Question: I have a GLKit View controller which I would like to call programmatically, (change its scene) but when I go to the attributes pane, I am unable to locate the Identity property. I have attached a screenshot. am I doing something wrong? is there another way I should be calling it.

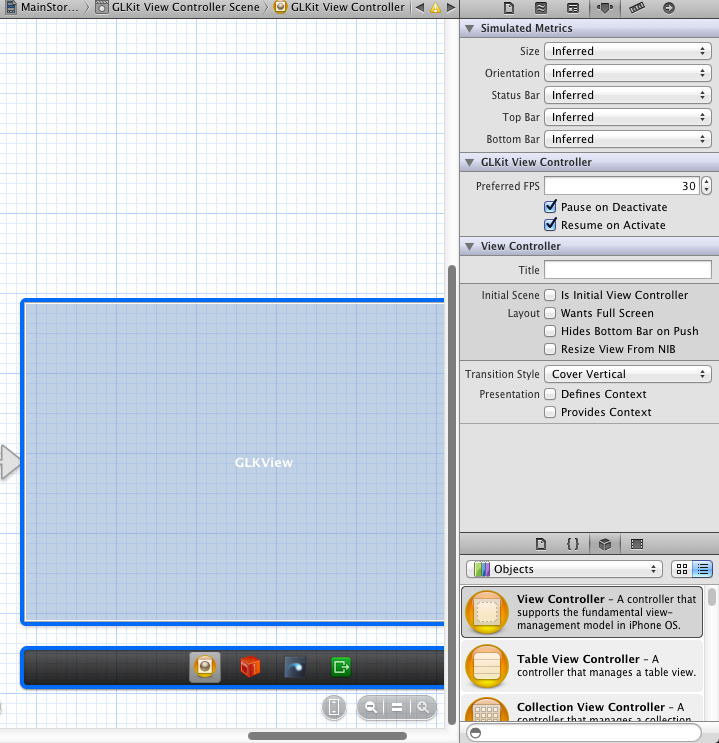
Answer: You have to switch tabs at the top (Just above where it says "Simulated metrics"). I believe it's on the tab one to the left from the one you have selected in your photo.